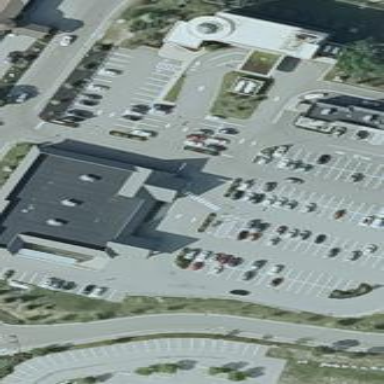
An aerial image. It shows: Building.